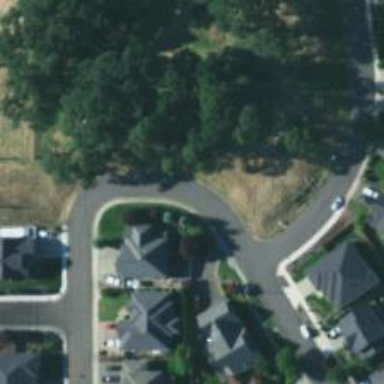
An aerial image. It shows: Residential road with sidewalk on the left.